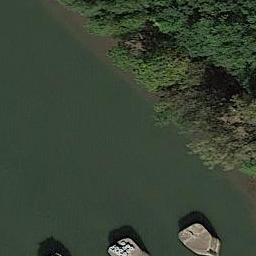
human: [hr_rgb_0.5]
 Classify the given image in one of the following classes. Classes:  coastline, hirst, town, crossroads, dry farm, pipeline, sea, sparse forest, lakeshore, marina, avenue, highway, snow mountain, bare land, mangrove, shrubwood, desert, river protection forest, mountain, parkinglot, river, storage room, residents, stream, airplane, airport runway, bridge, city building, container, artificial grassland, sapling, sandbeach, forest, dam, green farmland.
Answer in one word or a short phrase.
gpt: river protection forest